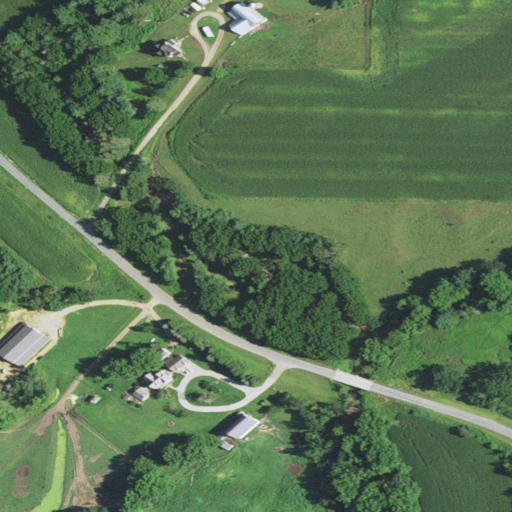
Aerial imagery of valley in Wisconsin named Daggett Coulee containing cultivated crops, open development, deciduous forest, mixed forest, woody wetlands, and low intensity development